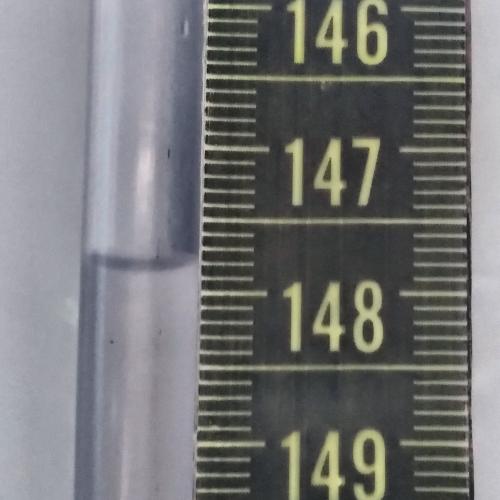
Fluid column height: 147.8 cm